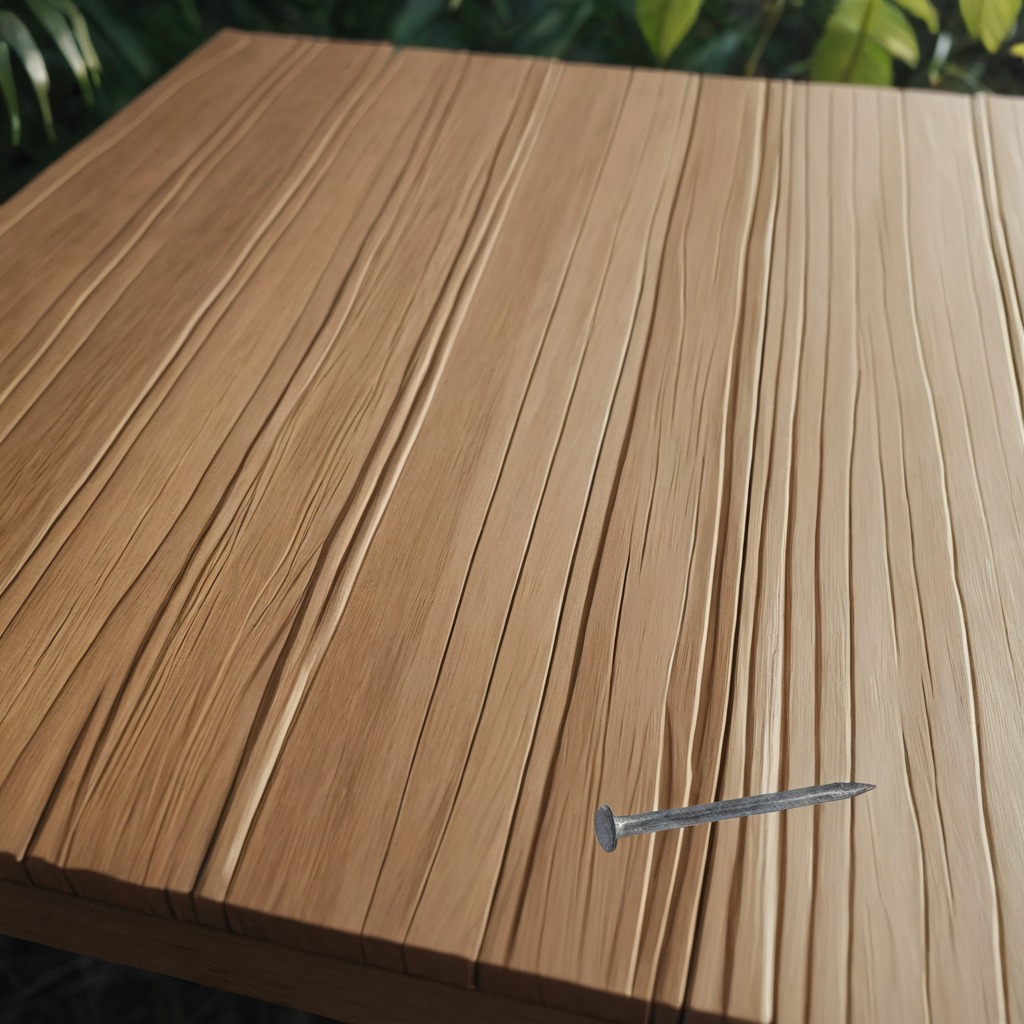
A nail is lying on a wooden table inside a jungle field workshop tent.